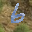
Label: 6